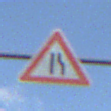
Verkehrszeichen: EinseitigVerengteFahrbahnRechts
Umgebung: Outdoor, Nature
Tageszeit: Midday
Wetter: PartlyCloudy
Licht: Natural
Jahreszeit: NotSpecified
Kontrast: LowContrast